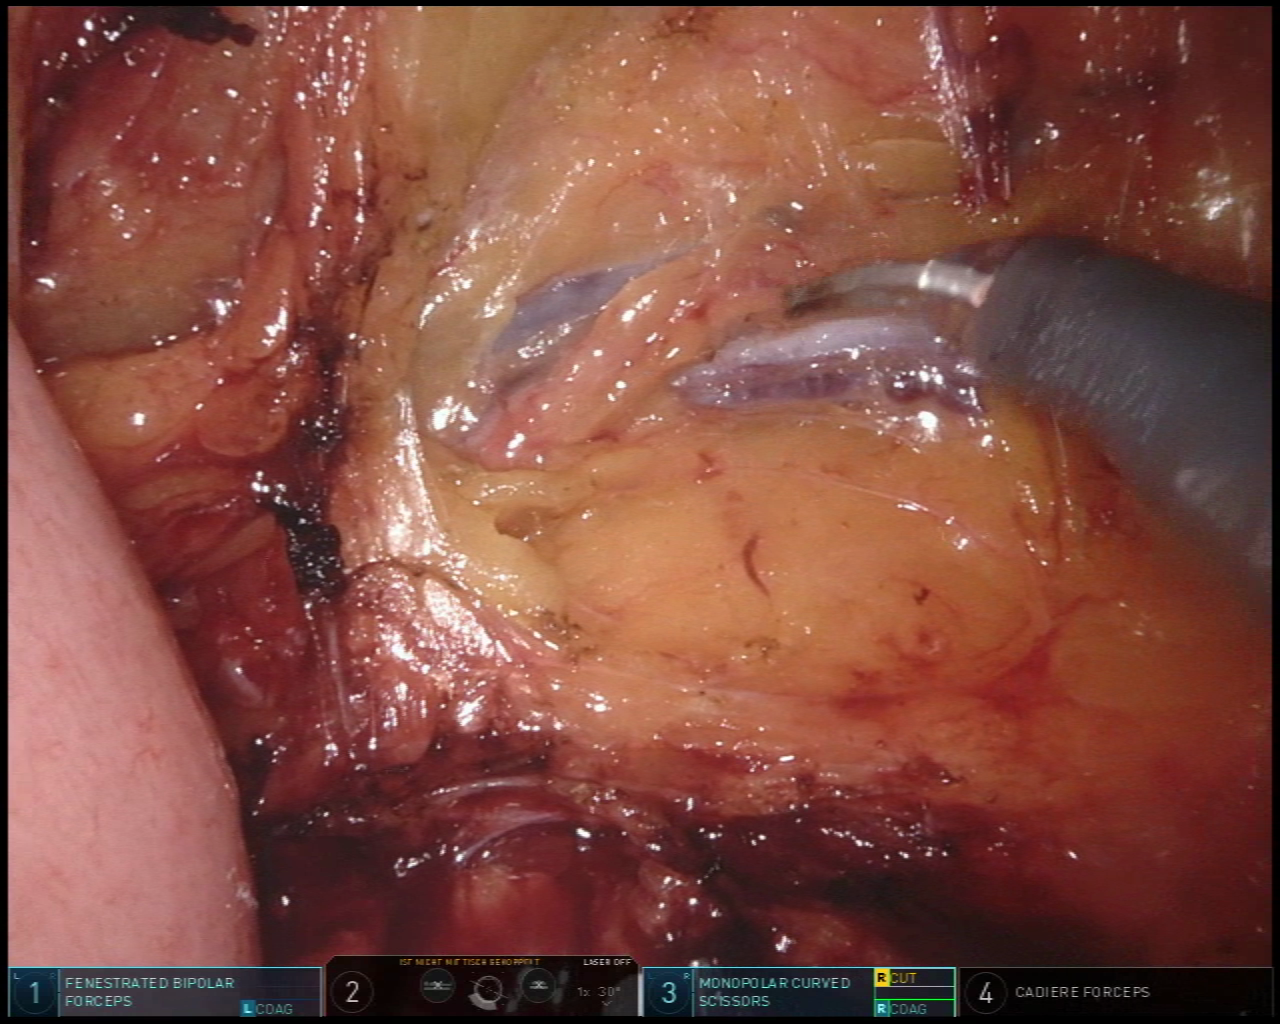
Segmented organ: ureter
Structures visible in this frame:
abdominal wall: no
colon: no
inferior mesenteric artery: no
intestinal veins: no
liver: no
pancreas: no
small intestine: yes
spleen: no
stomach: no
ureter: yes
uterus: no
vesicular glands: no